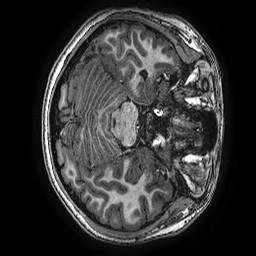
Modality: T1w
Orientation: axial
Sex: female
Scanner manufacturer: ge
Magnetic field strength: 3 T
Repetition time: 0.00766 s
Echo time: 0.003476 s